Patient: sex M, age 34
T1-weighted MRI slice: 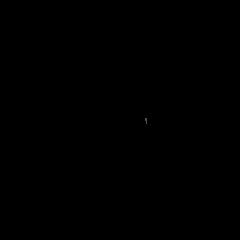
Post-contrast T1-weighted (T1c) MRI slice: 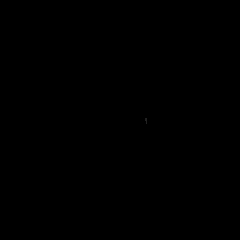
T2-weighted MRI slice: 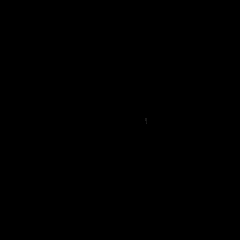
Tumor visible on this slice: no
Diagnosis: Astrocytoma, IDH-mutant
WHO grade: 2